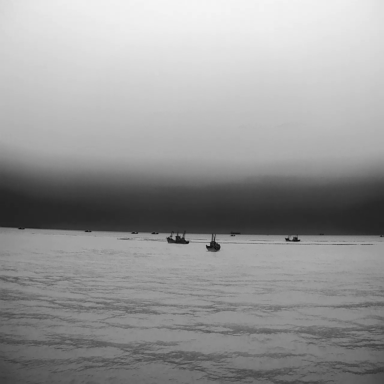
There are eight bulk_carriers in the infrared image.